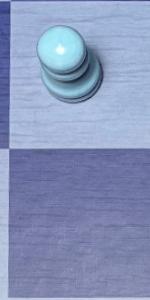
Label: Empty